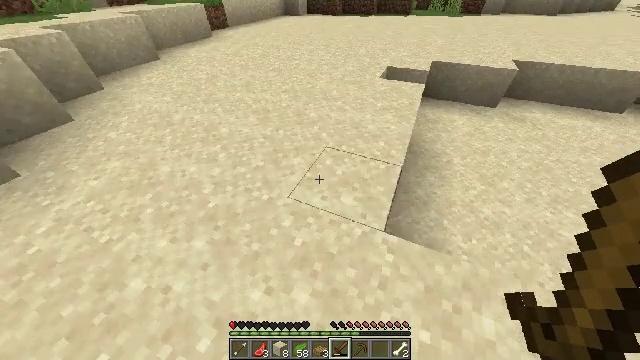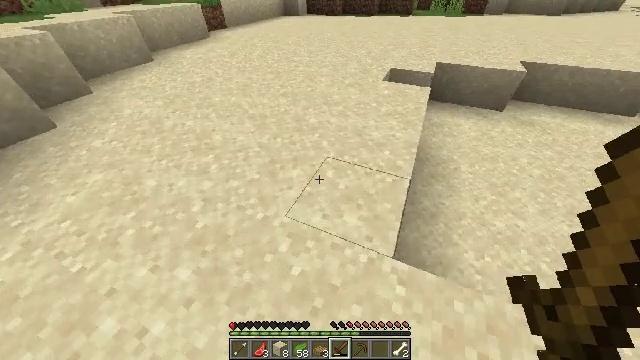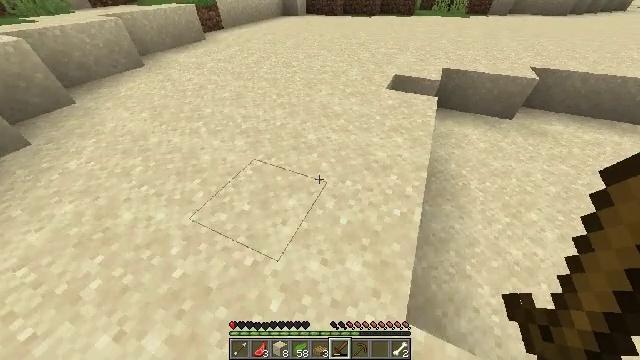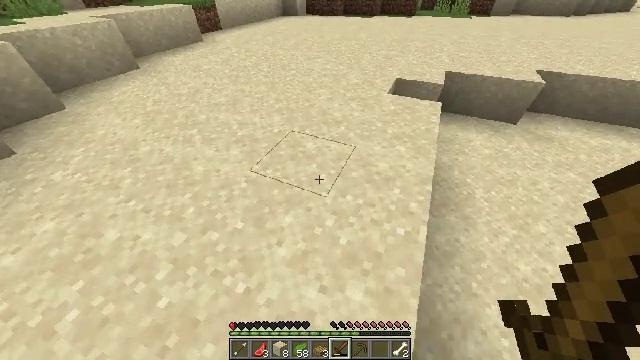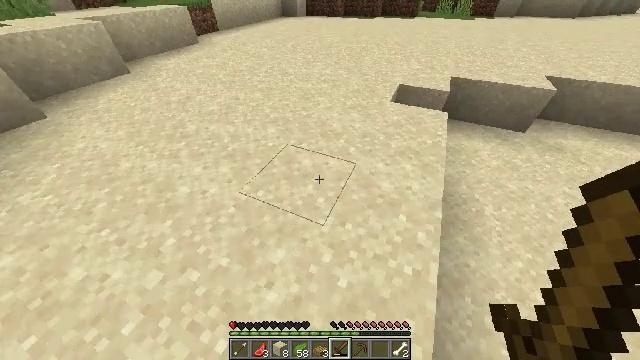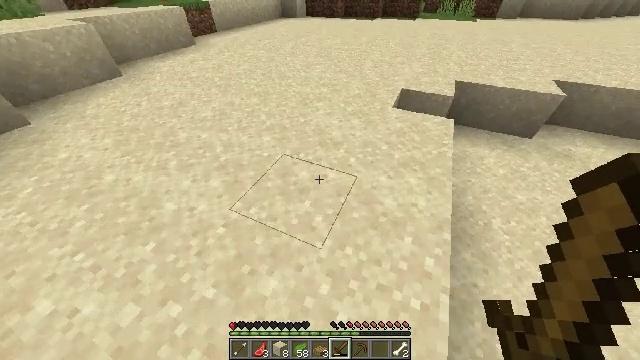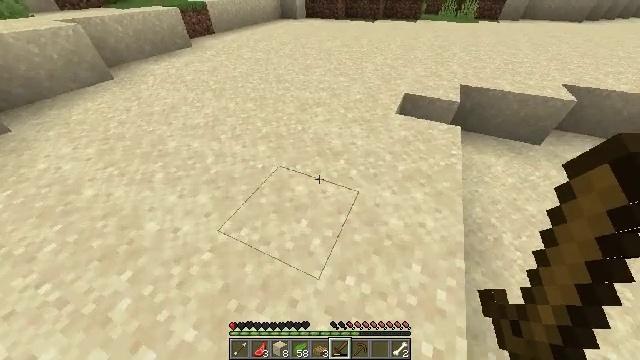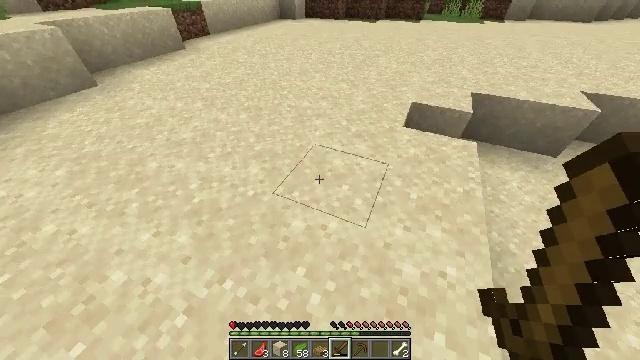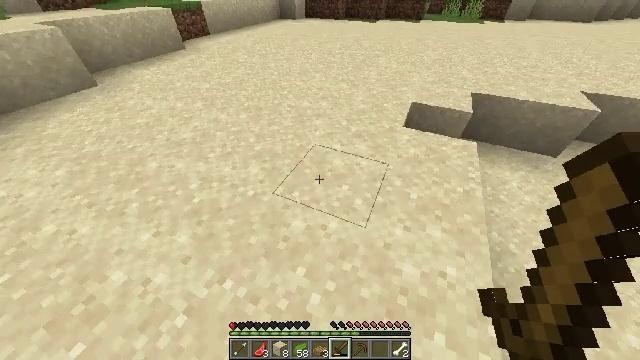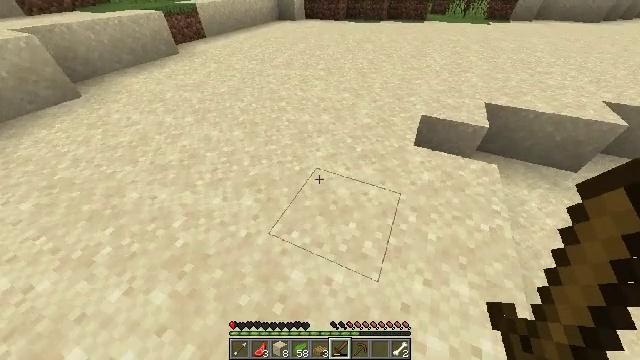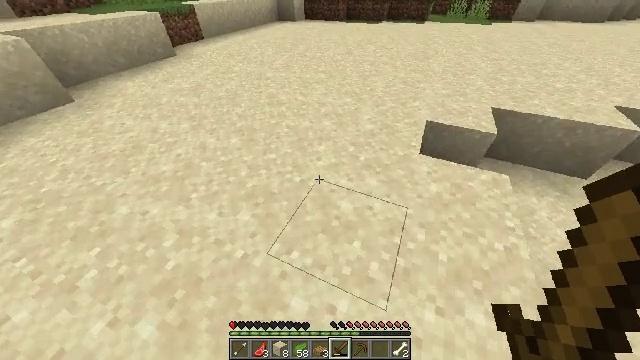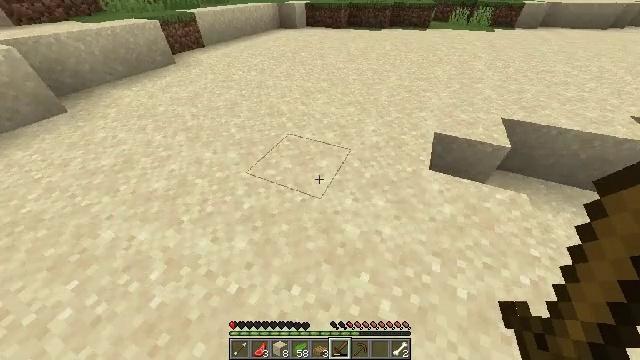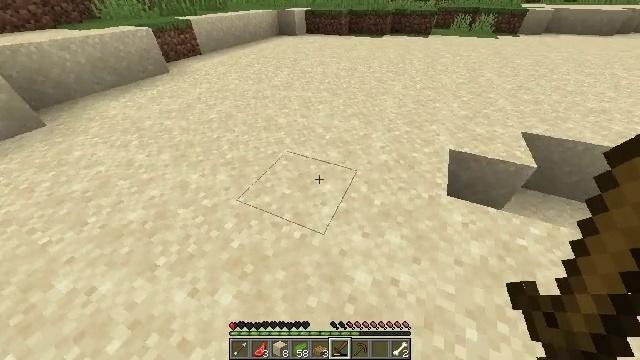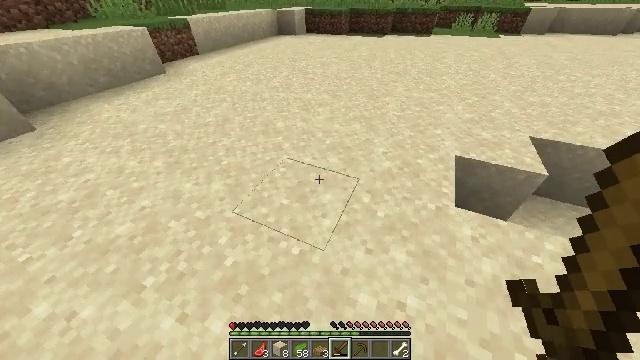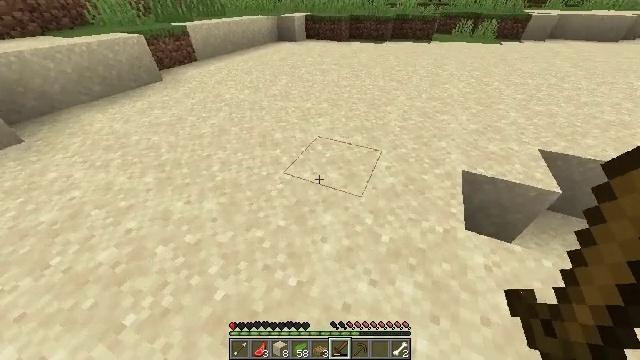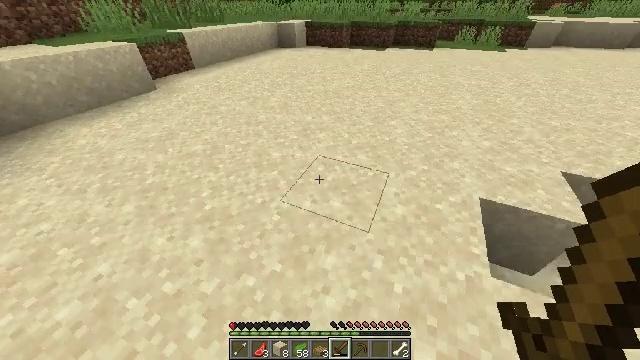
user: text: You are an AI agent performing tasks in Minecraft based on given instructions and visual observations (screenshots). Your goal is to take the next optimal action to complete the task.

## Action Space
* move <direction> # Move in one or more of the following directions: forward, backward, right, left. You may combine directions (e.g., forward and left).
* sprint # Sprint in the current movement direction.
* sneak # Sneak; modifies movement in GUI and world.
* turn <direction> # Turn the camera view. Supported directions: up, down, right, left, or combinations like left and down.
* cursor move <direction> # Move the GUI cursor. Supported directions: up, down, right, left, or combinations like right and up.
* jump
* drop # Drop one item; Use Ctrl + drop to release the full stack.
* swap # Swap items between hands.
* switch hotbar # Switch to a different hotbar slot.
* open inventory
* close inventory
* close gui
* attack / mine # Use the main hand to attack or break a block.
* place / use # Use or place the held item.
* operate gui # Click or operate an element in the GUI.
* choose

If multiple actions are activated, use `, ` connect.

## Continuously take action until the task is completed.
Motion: motion action
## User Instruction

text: Break oak leaves from the trees.
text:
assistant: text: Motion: move forward
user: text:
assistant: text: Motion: move forward
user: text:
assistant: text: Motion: move forward
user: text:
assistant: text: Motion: move forward
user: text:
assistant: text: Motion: move forward
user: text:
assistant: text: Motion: move forward
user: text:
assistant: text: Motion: move forward
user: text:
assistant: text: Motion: move forward
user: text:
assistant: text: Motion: move forward
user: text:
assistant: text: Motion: move forward
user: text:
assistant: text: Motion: move forward, turn up
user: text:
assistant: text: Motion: move forward
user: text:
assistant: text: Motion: move forward
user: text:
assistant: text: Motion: move forward, turn up
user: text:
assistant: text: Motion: move forward and move left, turn up
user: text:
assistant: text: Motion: move forward and move left
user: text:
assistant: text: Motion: move forward and move left
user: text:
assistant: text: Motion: move forward and move left
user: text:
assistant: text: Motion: move forward and move left
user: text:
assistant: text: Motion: move forward
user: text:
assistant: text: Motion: move forward, turn up
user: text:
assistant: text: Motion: move forward, turn left and up
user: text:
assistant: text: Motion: move forward, turn up
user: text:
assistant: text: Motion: move forward, turn left and up
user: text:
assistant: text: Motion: move forward, turn left and up
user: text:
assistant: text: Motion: move forward, turn left and up
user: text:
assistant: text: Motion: move forward, turn left and up
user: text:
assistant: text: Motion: move forward, turn left and up
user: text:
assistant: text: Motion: move forward, turn left and up
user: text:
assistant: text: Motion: move forward, turn left